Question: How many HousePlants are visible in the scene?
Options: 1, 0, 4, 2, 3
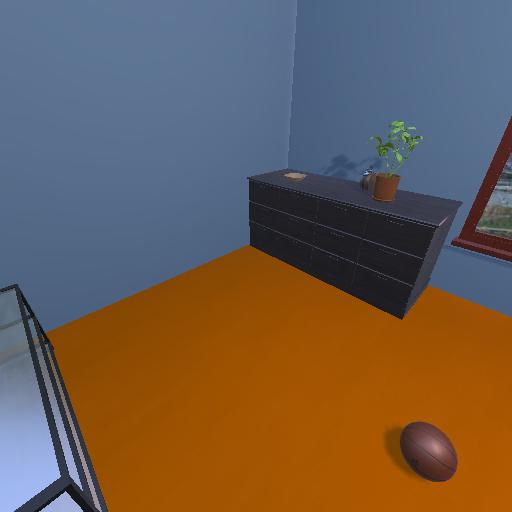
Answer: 1